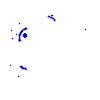
Particle: kaon